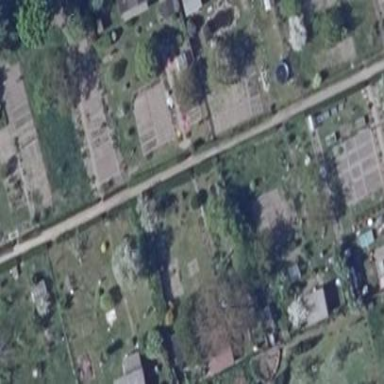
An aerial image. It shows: Allotments area.